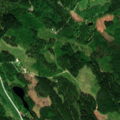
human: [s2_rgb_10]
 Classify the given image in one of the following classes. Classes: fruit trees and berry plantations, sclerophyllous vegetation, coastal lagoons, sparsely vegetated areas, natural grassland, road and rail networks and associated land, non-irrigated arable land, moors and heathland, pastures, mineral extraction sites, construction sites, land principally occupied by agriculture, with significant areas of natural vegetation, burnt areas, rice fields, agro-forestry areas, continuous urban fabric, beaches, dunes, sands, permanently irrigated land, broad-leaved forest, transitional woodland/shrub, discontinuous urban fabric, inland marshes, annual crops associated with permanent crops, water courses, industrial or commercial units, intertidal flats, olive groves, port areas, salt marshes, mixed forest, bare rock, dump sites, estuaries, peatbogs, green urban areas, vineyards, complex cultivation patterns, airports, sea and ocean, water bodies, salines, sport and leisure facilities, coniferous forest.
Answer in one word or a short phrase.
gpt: broad-leaved forest, coniferous forest, mixed forest, transitional woodland/shrub